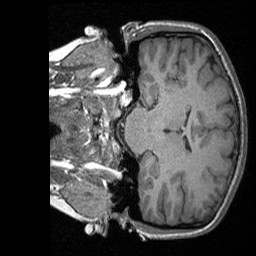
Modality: T1w
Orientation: coronal
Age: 18
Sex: female
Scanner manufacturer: siemens
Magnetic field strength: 3 T
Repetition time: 1.64 s
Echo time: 0.00234 s